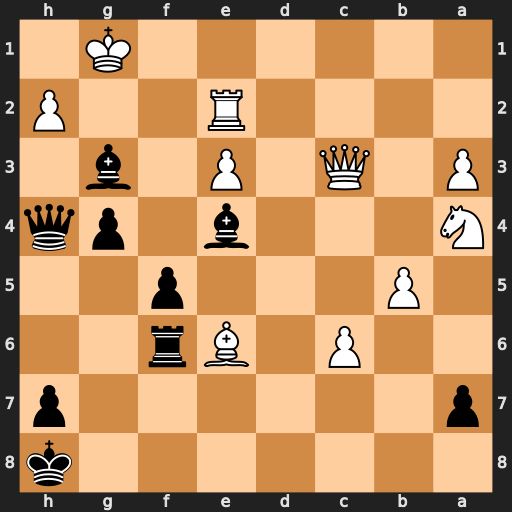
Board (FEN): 7k/p6p/2P1Br2/1P3p2/N3b1pq/P1Q1P1b1/4R2P/6K1
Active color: b
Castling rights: -
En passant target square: -
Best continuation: Bf3 c7 Bxc7 Qxc7 Bxe2